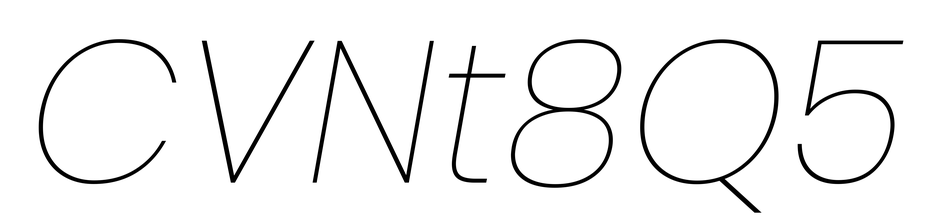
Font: Poppins-ThinItalic